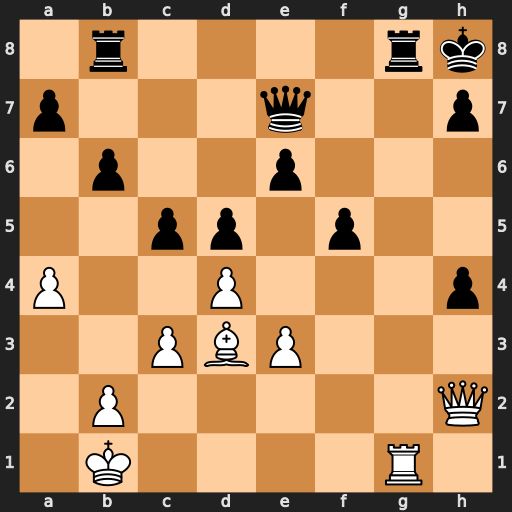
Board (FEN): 1r4rk/p3q2p/1p2p3/2pp1p2/P2P3p/2PBP3/1P5Q/1K4R1
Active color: w
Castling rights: -
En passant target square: -
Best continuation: Qe5+ Qg7 Rxg7